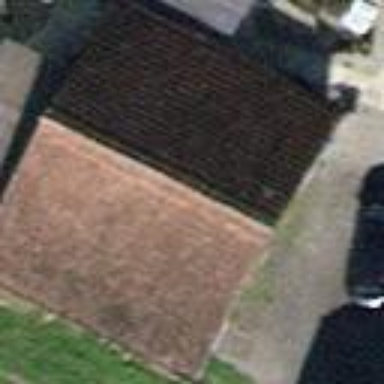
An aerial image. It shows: Shed building.